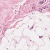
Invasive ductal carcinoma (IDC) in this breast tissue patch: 0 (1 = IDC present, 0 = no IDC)